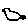
Label: bird